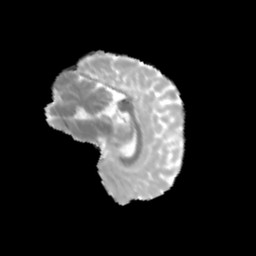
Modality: MD
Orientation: sagittal
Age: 13
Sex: female
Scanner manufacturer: siemens
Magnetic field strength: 3 T
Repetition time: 3.8 s
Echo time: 0.07 s